Field crop: maize
Growth stage: 2
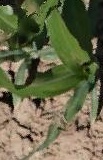
Species: maize